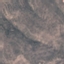
Land use / land cover: HerbaceousVegetation